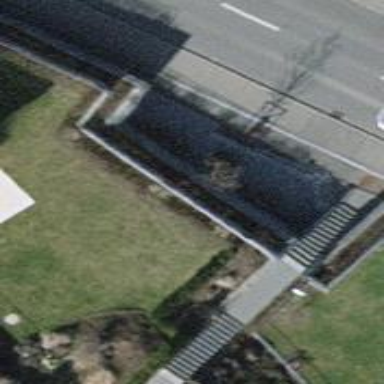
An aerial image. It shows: Brown bench in the vicinity.